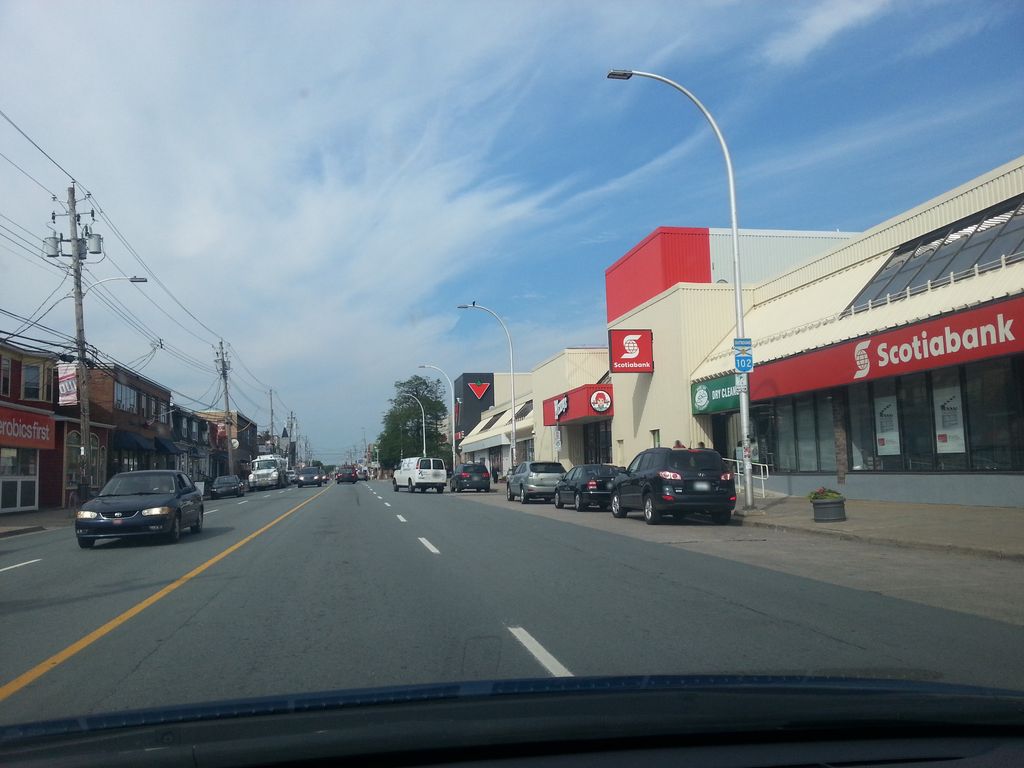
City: halifax